Question: After searching alot at Stackoverflow and Googling out my problem, I still can't run an .EXE file build using clang++ 3.2.
"clang++" gives out no error when compiling .BC file into .EXE. The moment I try to run the .EXE file, it suddenly terminates the program.

Can anyone help me with this?
I've already tried to use -static-libstdc++-6/libstdc++, but the problem remains.
: executables made using g++ compile without any problem and run fine.
:
My code:
'''
#include <iostream>
using namespace std;
int main(){
int a=0;
cin>>a;
cout<<a<<endl;
return 0;
}
'''
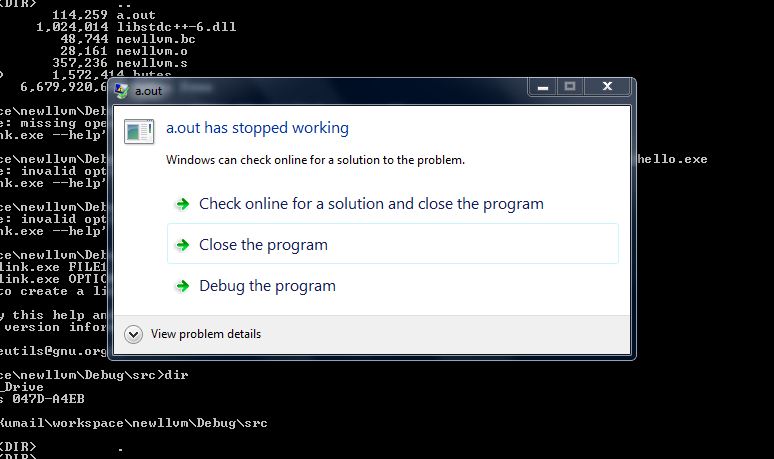
Answer: If you use gcc version 4.7.0 or higher, try <URL>.